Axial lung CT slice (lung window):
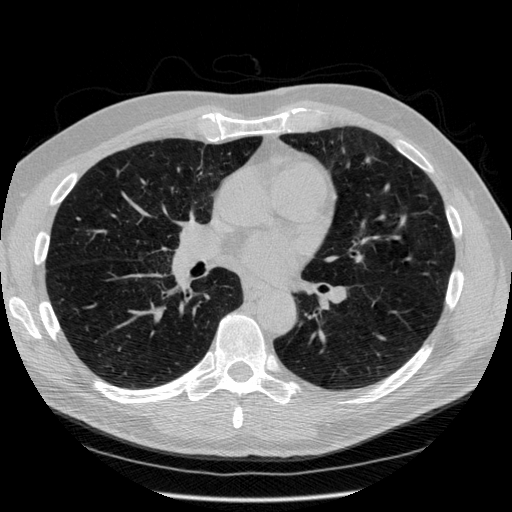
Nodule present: no